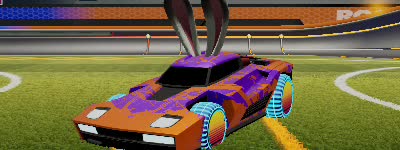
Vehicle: breakout